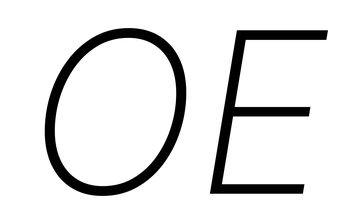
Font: Inter-Italic_ExtraLight_Italic